Current action and preconditions to check: trajectory_clear

Your task: For each precondition in the list above, predict whether it will hold at this action.

Consider the current scene as observed from the mobile robot's camera, and analyze the predicted future states of all dynamic agents (e.g., people, animals, vehicles, or any moving entities) within the NEXT SECOND.

IMPORTANT: Only answer "very likely" if you are absolutely certain—based on strong, clear evidence—that a dynamic agent will violate the precondition in the predicted future state. Do NOT answer "very likely" for unlikely, ambiguous, or low-probability risks.

Ask yourself for each precondition: Is there a high probability, with clear and convincing evidence, that the predicted future states of any dynamic agent will interfere with the predicted future state of the currently executing action within the NEXT SECOND, causing that precondition to fail?

Assess the risk level based on these predictions. Use "likely" or "very likely" if motions create a clear risk of interference.

Use "neutral" or "improbable" if agents are nearby but their predicted paths are clearly diverging or non-conflicting.

Failure Risk Categories: "very improbable", "improbable", "neutral", "likely", "very likely"

Answer Format: Output ONLY the probability_of_failure value from these categories: "very improbable", "improbable", "neutral", "likely", "very likely"

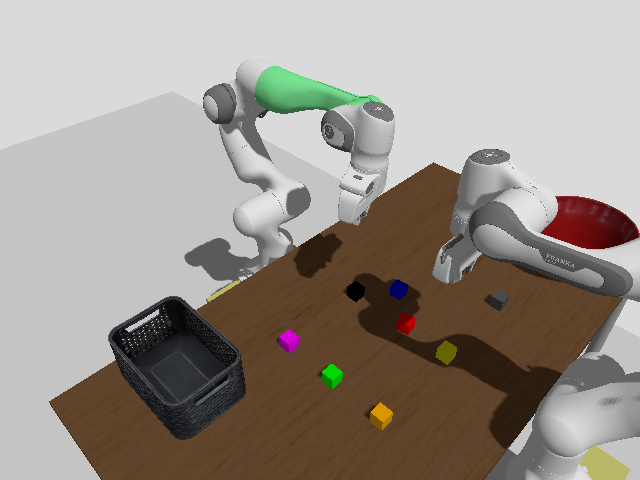

Answer: improbable